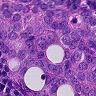
Metastatic tissue present: yes